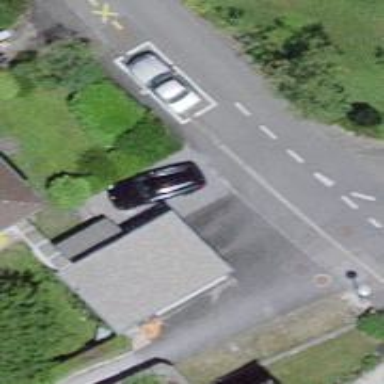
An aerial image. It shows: Post box is visible.